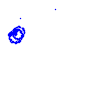
Particle: kaon